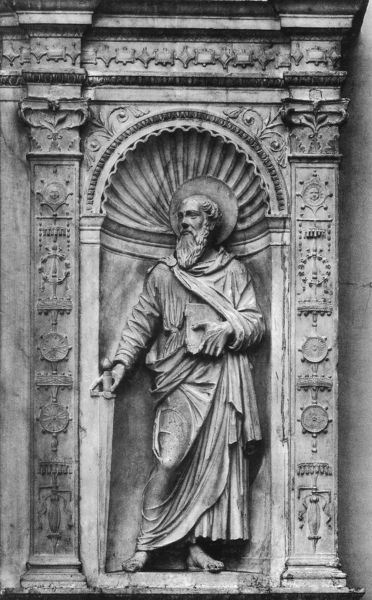
Titel: Ehemaliges Hochaltar-Tabernakel
Künstler: Andrea Bregno
Standort: Rom, S. Maria del Popolo (EU - I - Latium)
Schlagwörter: gebäude, ornament, architektur, stein, kirche, figur, gewand, skulptur, statue, bildhauerei, nische, buch, religion, schwert, heiligenschein, heiliger, muschel, heilig, petrus, prophet, christentum, statute, jakobsmuschel, limbus, bilderhauerei